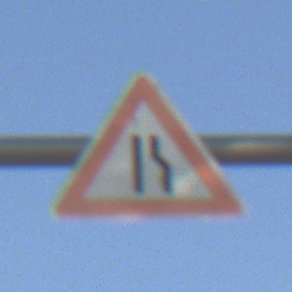
Verkehrszeichen: EinseitigVerengteFahrbahnRechts
Umgebung: Outdoor, Urban
Tageszeit: SunriseSunset
Wetter: Clear
Licht: Natural
Jahreszeit: NotSpecified
Kontrast: MediumContrast